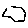
Label: hexagon